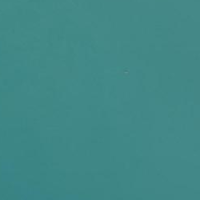
EUNIS habitat code: 14
Species observed at this site:
Anas platyrhynchos